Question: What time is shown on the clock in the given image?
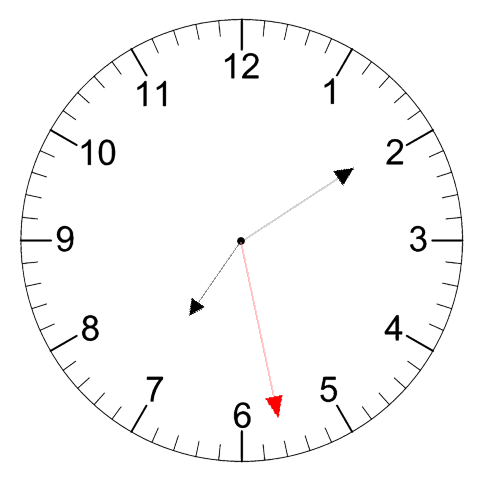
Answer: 07:09:28